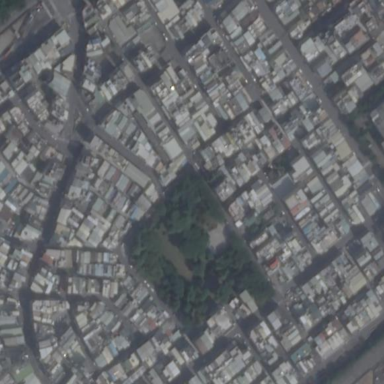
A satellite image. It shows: Park.